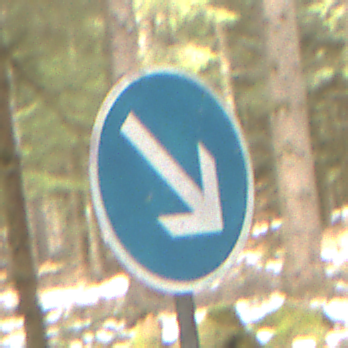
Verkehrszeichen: VorgeschriebeneVorbeifahrtRechts
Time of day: MorningAfternoon
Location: Outdoor (Nature)
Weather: Overcast
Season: Winter
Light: Natural